Question: I'm trying to simulate a mouse move using the following code: 'mouse_event(MOUSEEVENTF_MOVE,150 ,150, 0, 0);'
It works fine, but the X and Y coordinates start from my current cursor position. Is there a way I can make them start at the upper left of my screen?
I'm working in a Windows form app using c#
If you have no clue of what I'm asking, I tried to draw it for you;
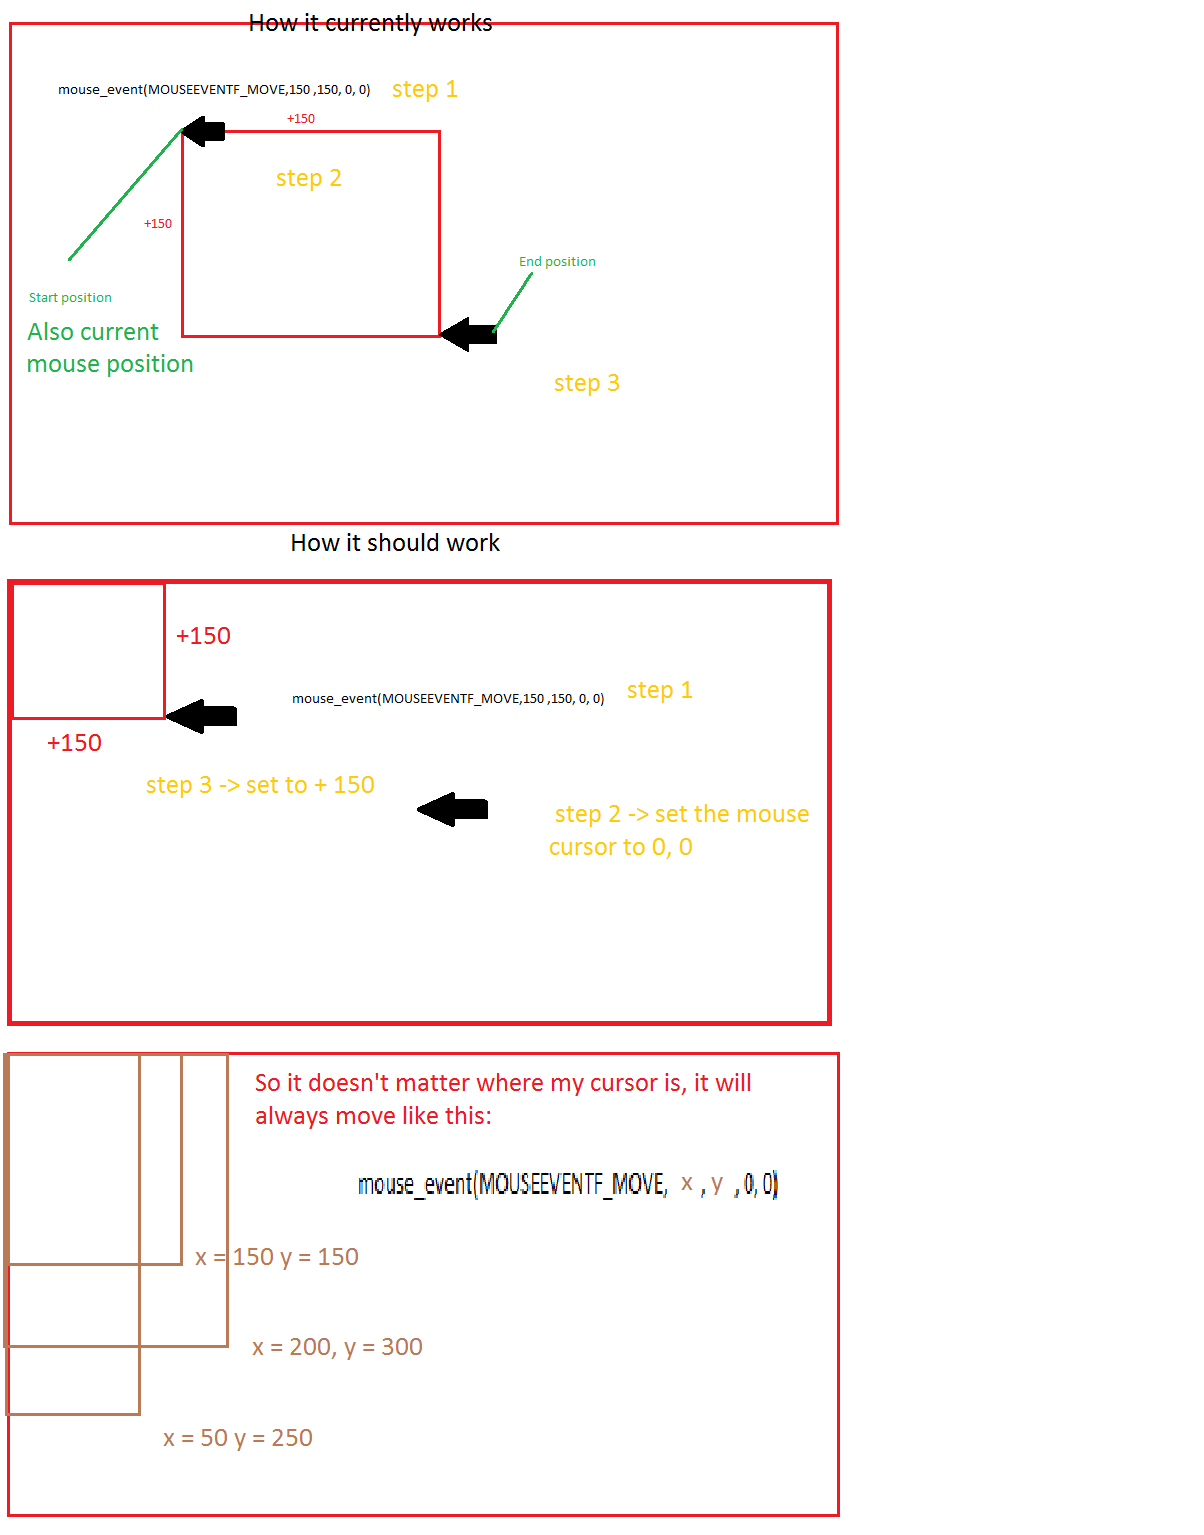
Answer: The MSDN documents say that you can simply <URL>. Just do that, then send your mouseevent.
'''
System.Windows.Forms.Cursor.Position = new Point(0, 0);
'''
followed by your 'mouse_event', should do the trick.